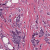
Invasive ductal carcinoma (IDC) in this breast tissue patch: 1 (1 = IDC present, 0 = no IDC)